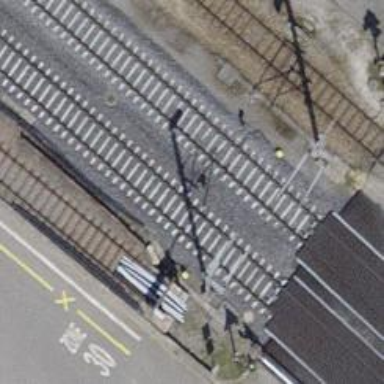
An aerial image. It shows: Railway switch.